【题型】选择题　【知识点】平面几何　【难度】easy
（2025·上海宝山·一模）如图，在等腰梯形$ABCD$中，$AD \parallel BC$，$\angle B=60^\circ$，$AB=AD$，设$\overrightarrow{AB}=\vec{a}$，$\overrightarrow{AD}=\vec{b}$，用向量$\vec{a}$,$\vec{b}$表示$\overrightarrow{DC}$，结果正确的是 (\quad)

\vspace{3pt}
\noindent
A．$\overrightarrow{DC}=\vec{a}-\vec{b}$\qquad B．$\overrightarrow{DC}=\vec{a}+\vec{b}$\qquad C．$\overrightarrow{DC}=\vec{a}-\dfrac{1}{2}\vec{b}$\qquad D．$\overrightarrow{DC}=\vec{a}+\dfrac{1}{2}\vec{b}$
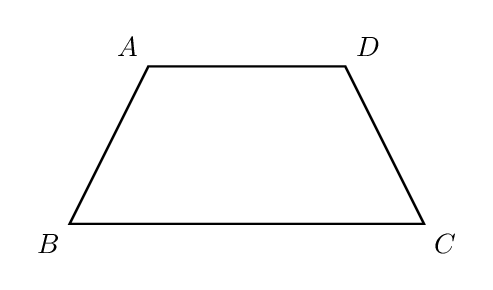
【解答】
\vspace{8pt}
\noindent
\textbf{【答案】}B

\vspace{5pt}
\noindent
\textbf{【详解】}解：如图，过点$A$作$AH \parallel CD$交$BC$于点$H$．

\noindent
在等腰梯形$ABCD$中，$AD \parallel BC$，

$\therefore \angle B = \angle C = 60^\circ$，

$\because AH \parallel CD$，

$\therefore \angle AHB = \angle C = 60^\circ$，

$\therefore \triangle ABH$是等边三角形，

$\therefore AB = BH = AH$，

$\because AD \parallel CH$，$AH \parallel CD$，

$\therefore$四边形$ADCH$是平行四边形，

$\therefore AD = CH = BH = AB$，

$\therefore BC = CH + BH = 2AD$

$\therefore \overrightarrow{BC} = 2\vec{b}$，

$\therefore \overrightarrow{DC} = \overrightarrow{DA} + \overrightarrow{AB} + \overrightarrow{BC} = -\vec{b} + \vec{a} + 2\vec{b} = \vec{a} + \vec{b}$．

\noindent
故选：B．
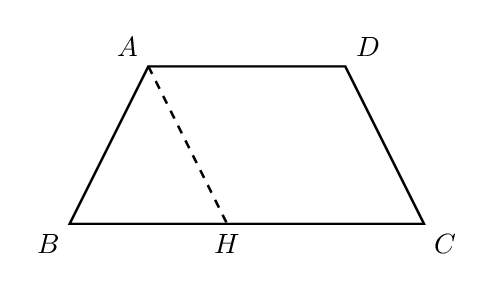